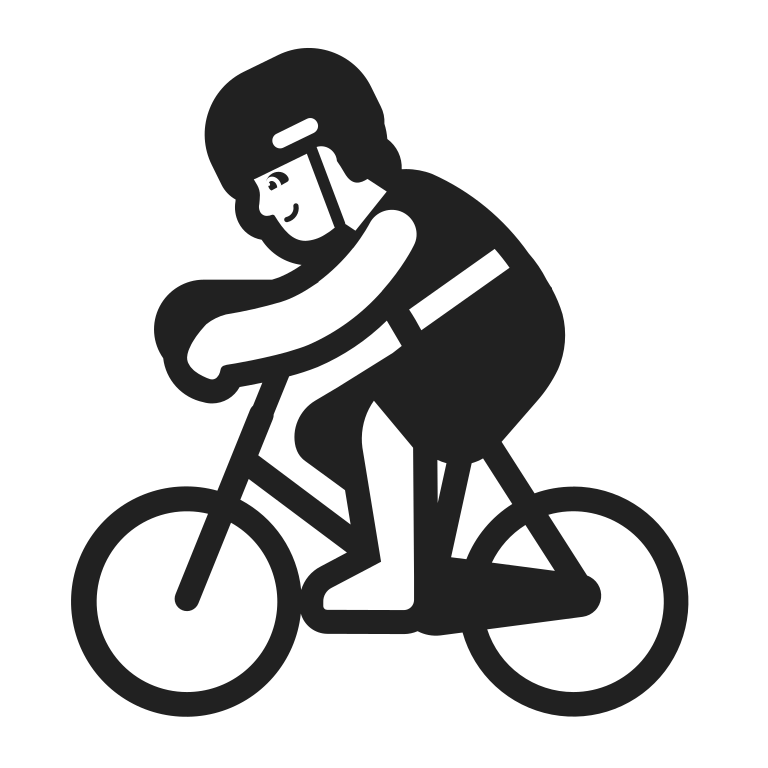
person biking high contrast default